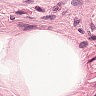
Metastatic tissue present: no